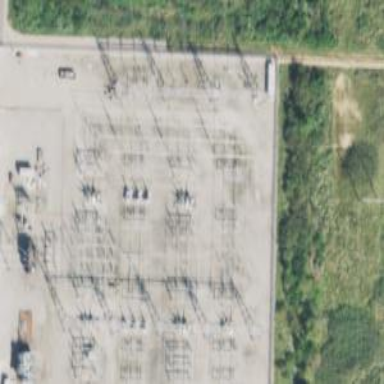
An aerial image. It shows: Switch for power supply.